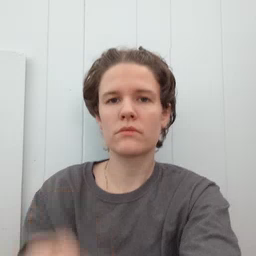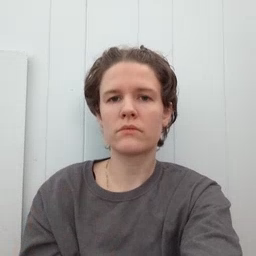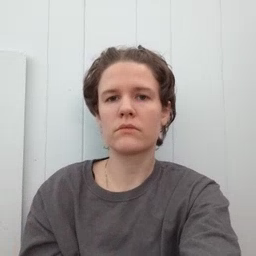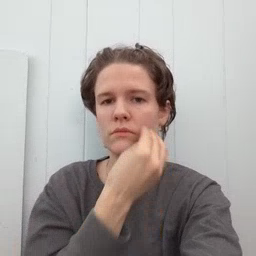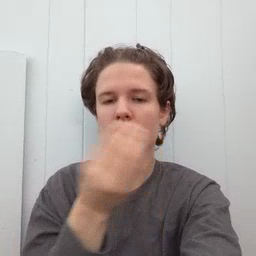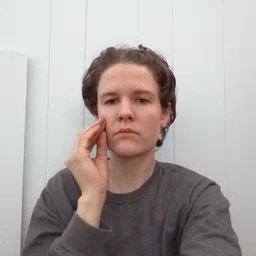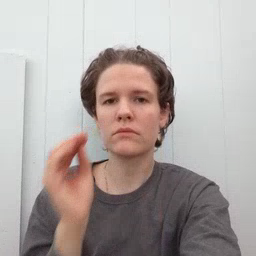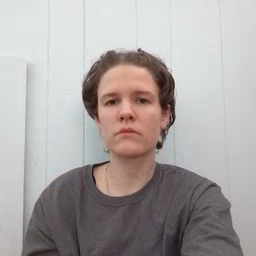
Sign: flower